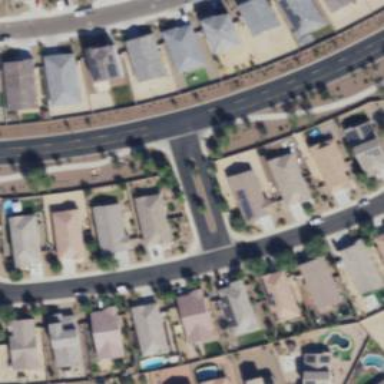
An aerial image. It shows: Asphalt road in residential area.